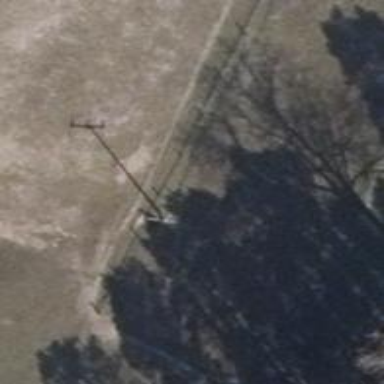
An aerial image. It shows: Minor power line.